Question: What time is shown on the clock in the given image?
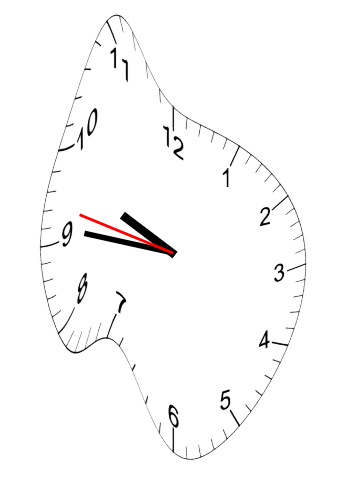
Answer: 09:45:47